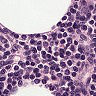
Metastatic tissue present: no